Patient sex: M
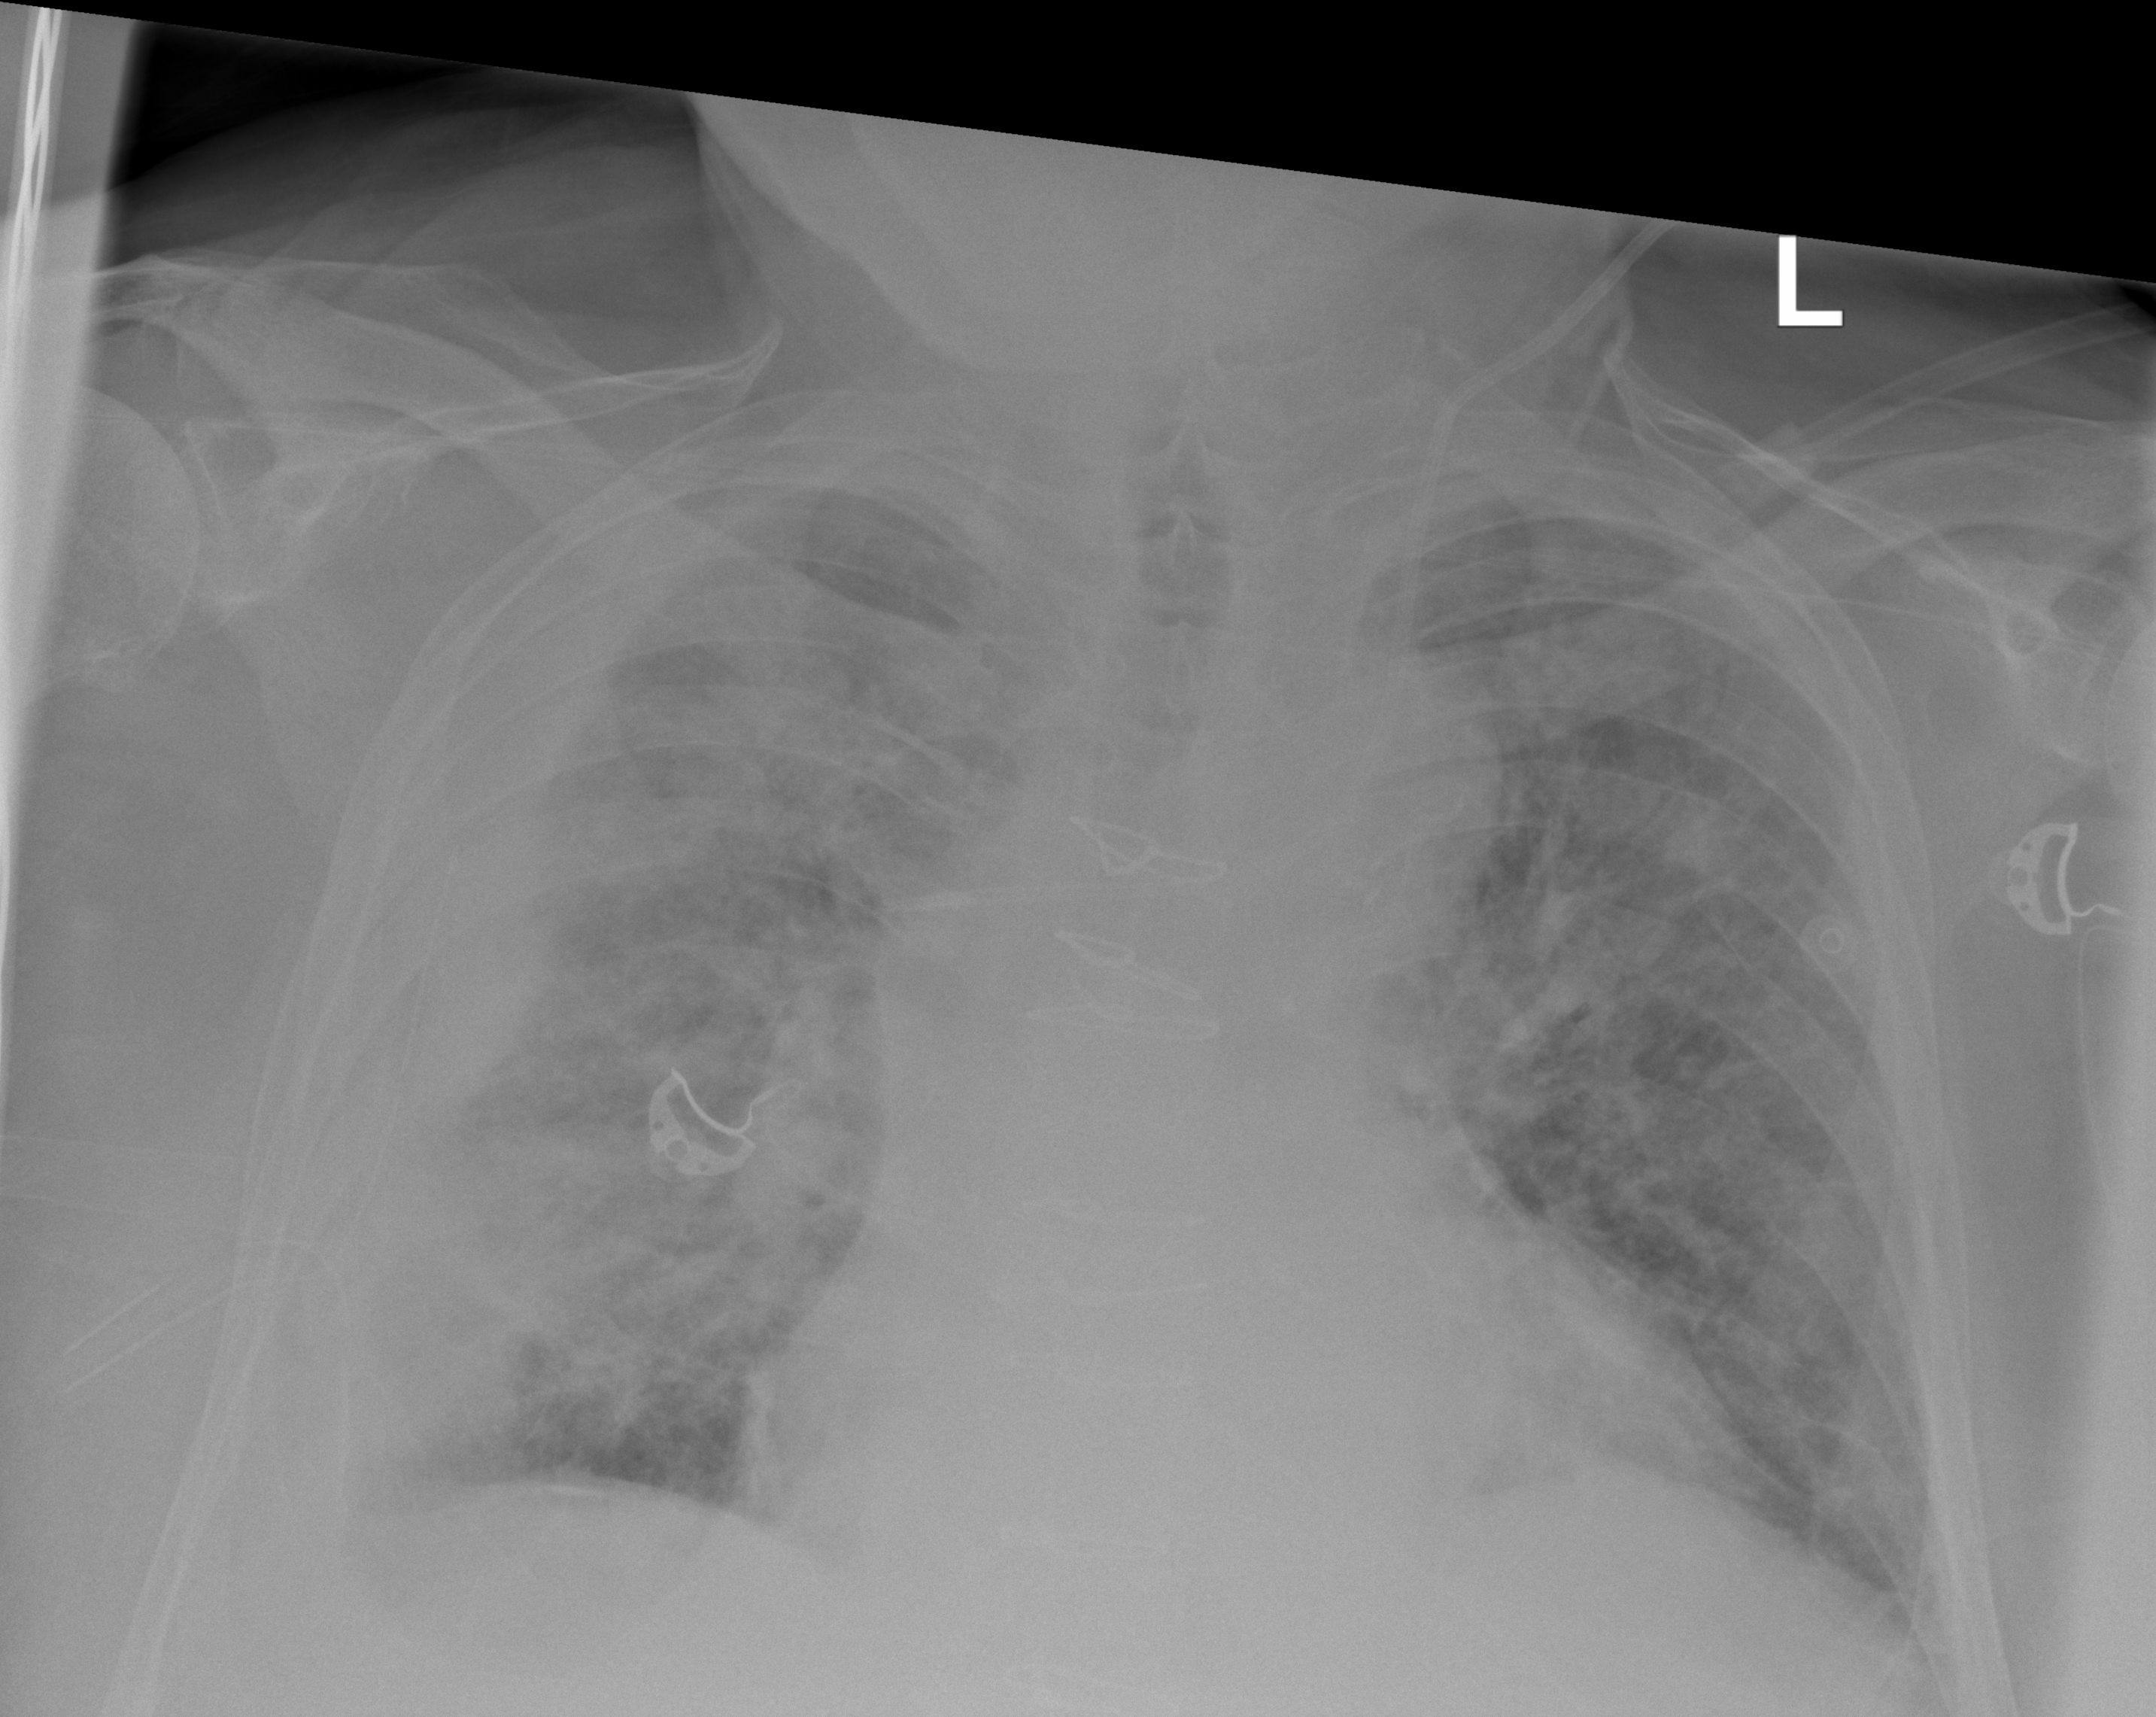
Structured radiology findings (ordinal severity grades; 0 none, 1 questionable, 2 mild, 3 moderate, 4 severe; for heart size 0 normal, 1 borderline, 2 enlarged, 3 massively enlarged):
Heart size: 2
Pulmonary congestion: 3
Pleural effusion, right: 3
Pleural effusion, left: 2
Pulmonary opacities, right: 3
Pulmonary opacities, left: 2
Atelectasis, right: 3
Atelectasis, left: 2